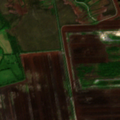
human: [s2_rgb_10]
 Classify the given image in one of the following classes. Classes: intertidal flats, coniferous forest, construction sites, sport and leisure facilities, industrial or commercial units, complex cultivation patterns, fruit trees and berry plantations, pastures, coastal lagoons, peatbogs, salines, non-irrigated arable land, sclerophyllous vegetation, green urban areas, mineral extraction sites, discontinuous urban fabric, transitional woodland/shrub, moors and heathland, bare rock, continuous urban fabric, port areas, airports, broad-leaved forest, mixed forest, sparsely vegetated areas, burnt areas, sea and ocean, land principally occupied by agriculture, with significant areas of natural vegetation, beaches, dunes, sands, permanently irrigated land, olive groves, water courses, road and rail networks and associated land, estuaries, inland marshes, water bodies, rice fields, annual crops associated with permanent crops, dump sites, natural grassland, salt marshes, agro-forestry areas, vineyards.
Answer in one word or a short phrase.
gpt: pastures, transitional woodland/shrub, peatbogs